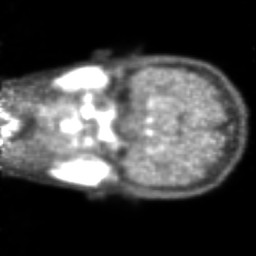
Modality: PET
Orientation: coronal
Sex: female
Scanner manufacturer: ge